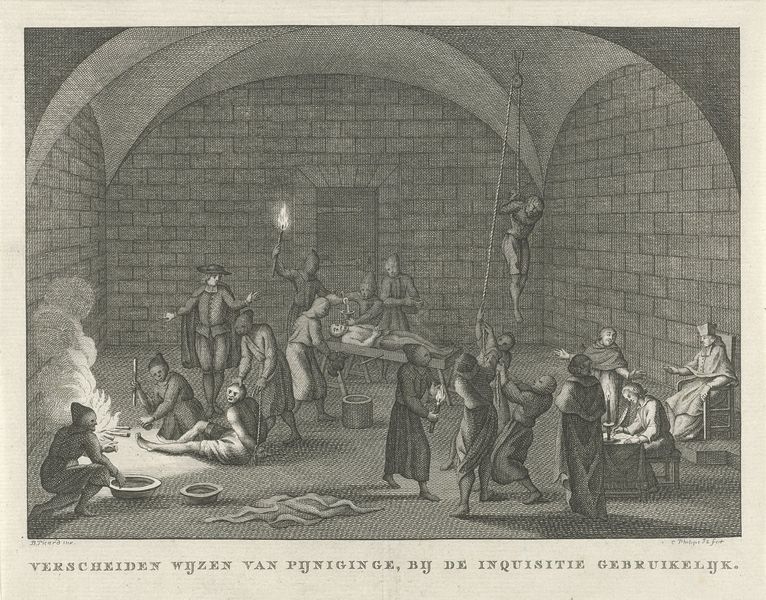
Titel: Martelingen door de Inquisitie
Künstler: Caspar Jacobsz. Philips
Standort: Amsterdam
Institution: Rijksmuseum
Schlagwörter: chambre, mur, torture, muraille, brique, torturer, dedans, folter, chambre de torture